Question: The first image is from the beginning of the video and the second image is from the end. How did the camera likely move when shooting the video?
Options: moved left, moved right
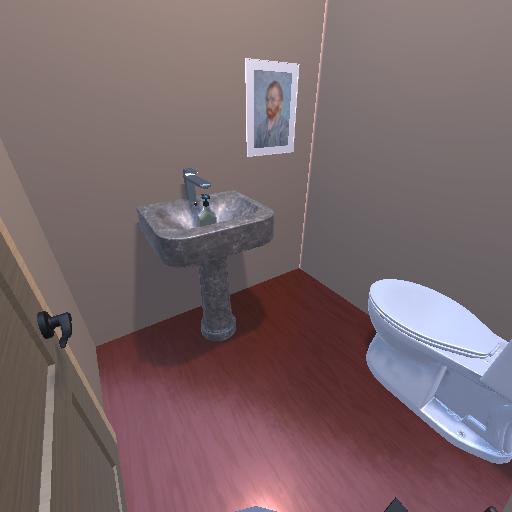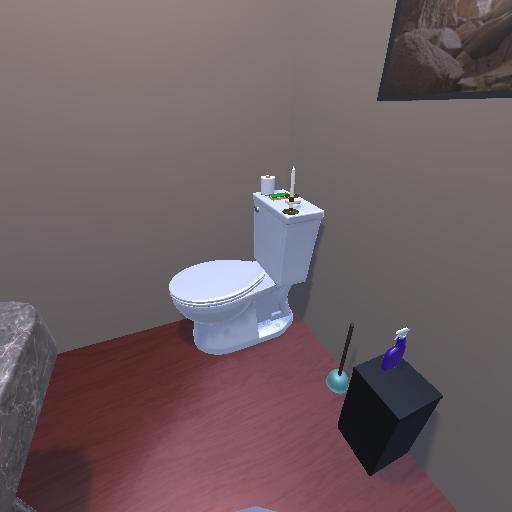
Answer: moved left